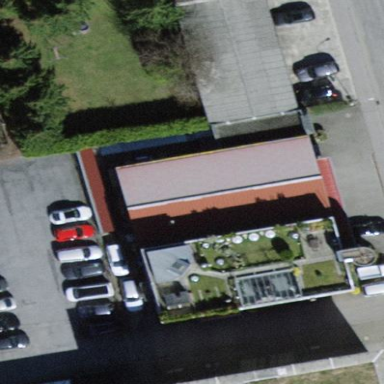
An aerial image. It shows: Commercial building.